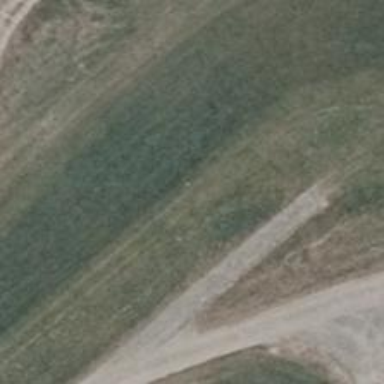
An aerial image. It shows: Paved track with grade 1 tracktype.